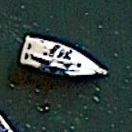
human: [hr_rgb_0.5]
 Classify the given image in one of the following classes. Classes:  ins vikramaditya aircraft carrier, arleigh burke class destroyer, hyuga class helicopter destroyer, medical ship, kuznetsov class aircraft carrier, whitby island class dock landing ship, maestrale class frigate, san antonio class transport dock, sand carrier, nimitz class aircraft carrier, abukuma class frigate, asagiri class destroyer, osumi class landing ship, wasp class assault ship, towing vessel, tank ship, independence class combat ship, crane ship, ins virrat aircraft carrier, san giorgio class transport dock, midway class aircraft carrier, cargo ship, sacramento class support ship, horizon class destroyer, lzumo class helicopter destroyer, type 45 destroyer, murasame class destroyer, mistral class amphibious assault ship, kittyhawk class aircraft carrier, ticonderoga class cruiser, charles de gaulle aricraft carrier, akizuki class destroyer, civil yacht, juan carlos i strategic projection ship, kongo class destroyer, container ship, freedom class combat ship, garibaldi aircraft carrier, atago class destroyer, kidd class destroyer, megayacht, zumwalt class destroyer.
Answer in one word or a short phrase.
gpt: Civil yacht